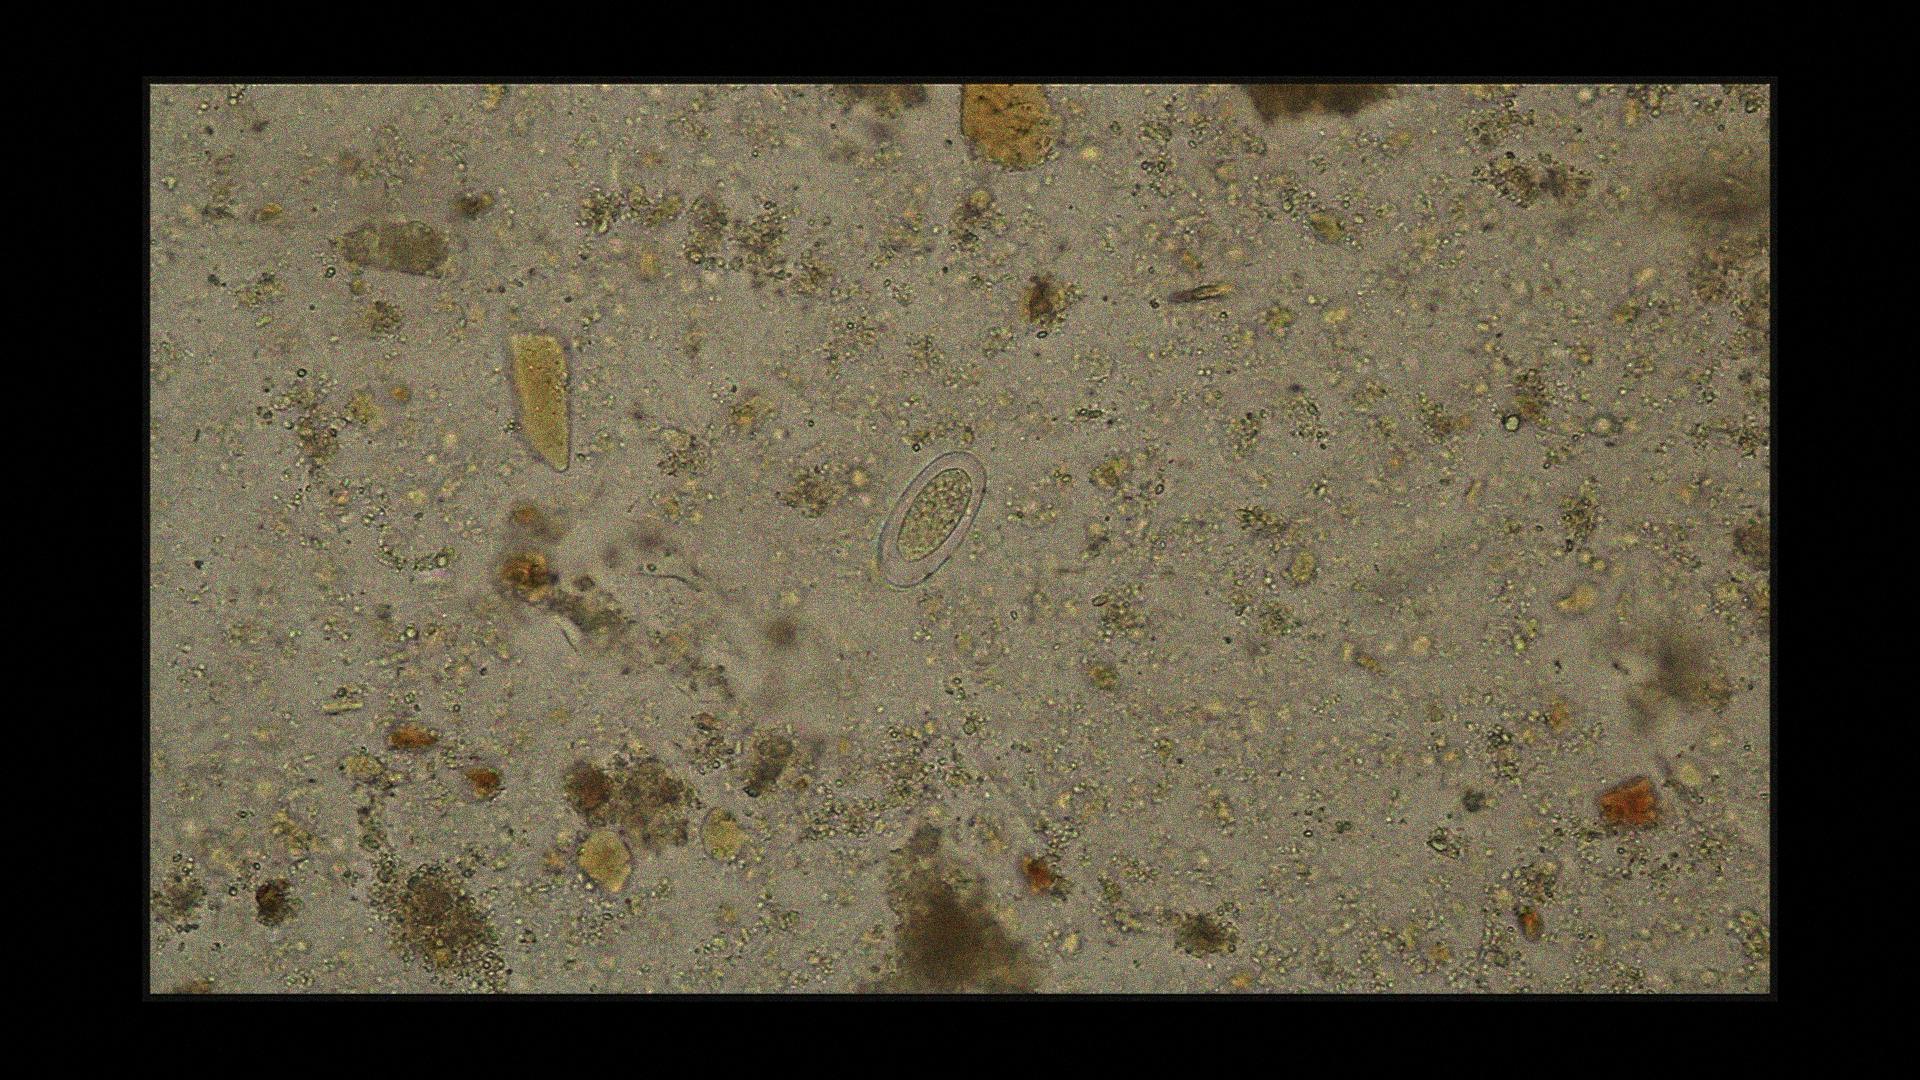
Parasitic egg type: Enterobius vermicularis